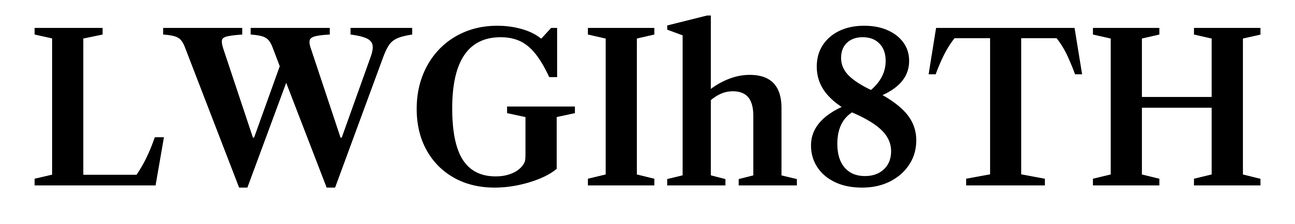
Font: LibreCaslonText_SemiBold